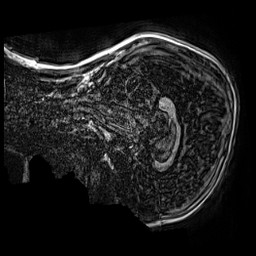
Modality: MP2RAGE
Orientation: sagittal
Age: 11
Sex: male
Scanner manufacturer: siemens
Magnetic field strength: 3 T
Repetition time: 4 s
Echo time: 0.00299 s